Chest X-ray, AP view. Patient: 66 years old, sex M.
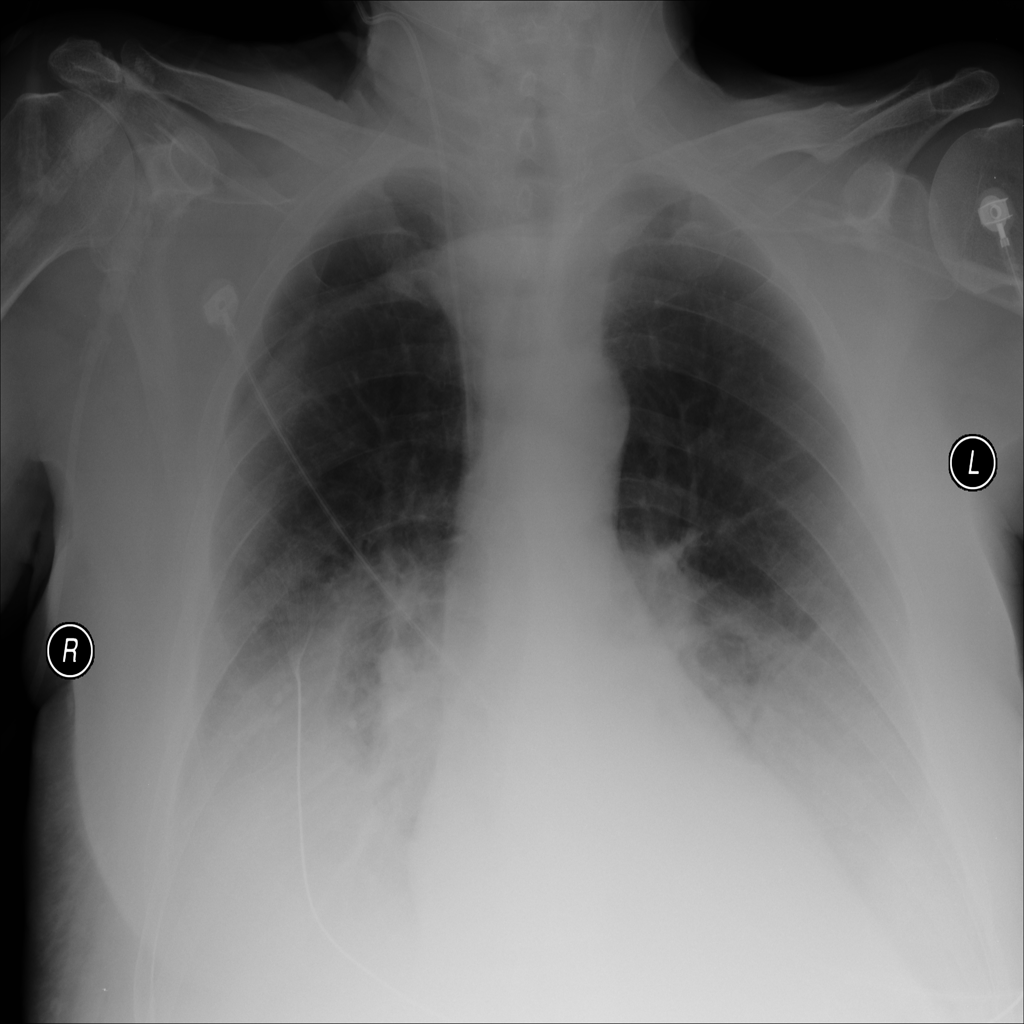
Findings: Atelectasis, Cardiomegaly, Effusion